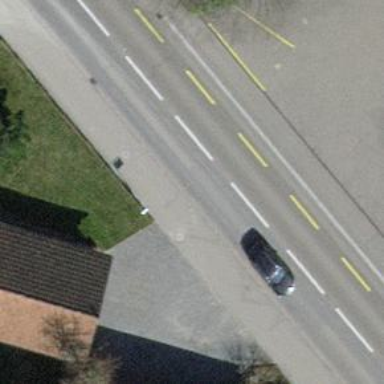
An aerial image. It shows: Bus stop with platform for public transport.